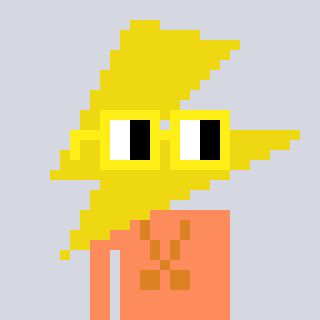
a pixel art character with square yellow glasses, a lightning bolt-shaped head and a peachy-colored body on a cool background